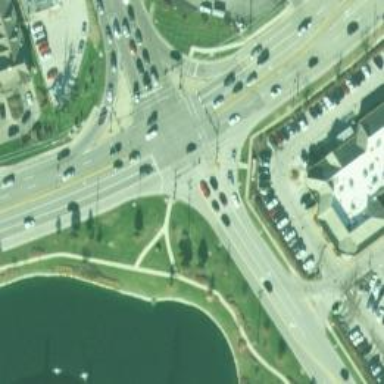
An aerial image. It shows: Crossing with marked lines on the road.